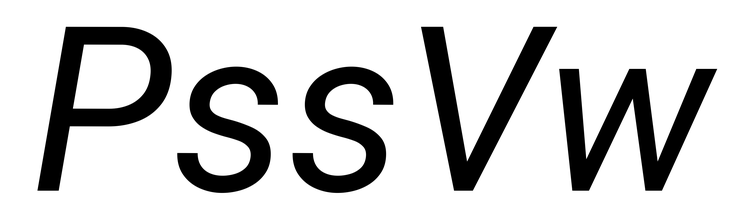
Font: Roboto-Italic_Italic